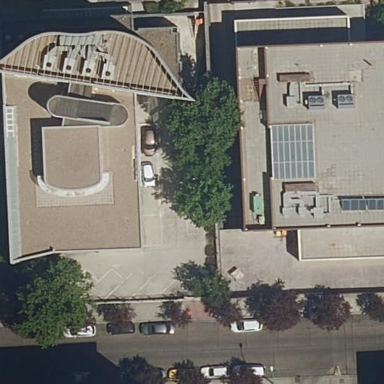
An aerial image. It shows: Clinic building.